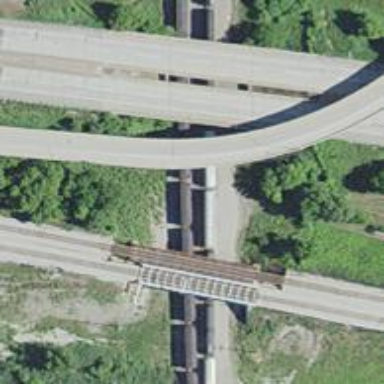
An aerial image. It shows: Bridge on motorway link.